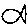
Label: fish